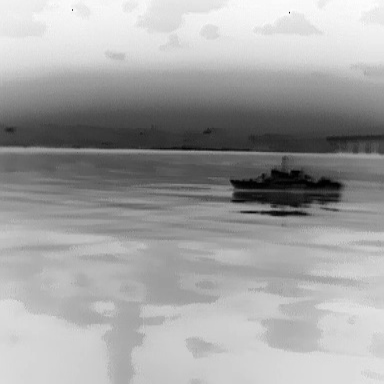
There is a warship in the infrared image.